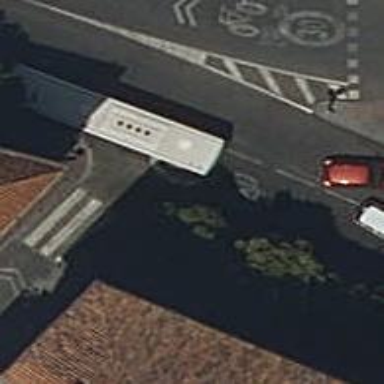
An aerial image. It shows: Recycling container for recycling.